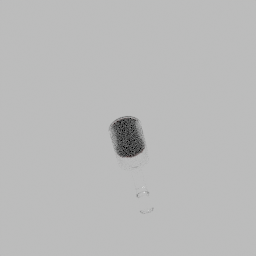
Label: tools